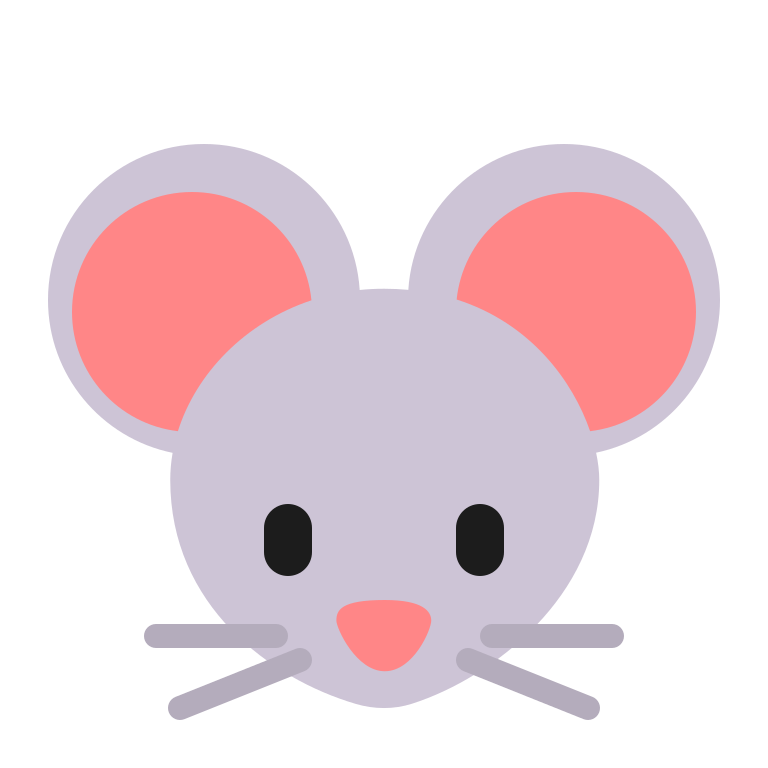
mouse face flat